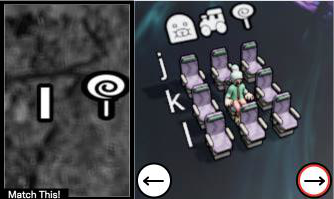
Task: seats
Answer: no